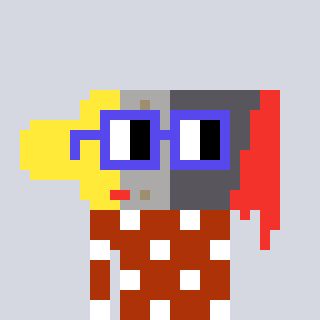
a pixel art character with square blue glasses, a paintbrush-shaped head and a hotbrown-colored body on a cool background